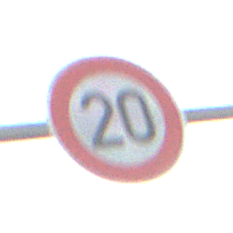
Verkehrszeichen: Geschwindigkeit20
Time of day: SunriseSunset
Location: Outdoor (Nature)
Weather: PartlyCloudy
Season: NotSpecified
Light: Natural